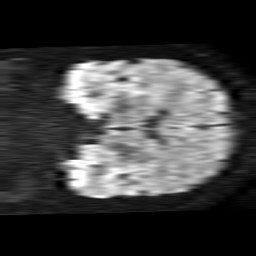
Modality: TRACE
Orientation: coronal
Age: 39
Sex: male
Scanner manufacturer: philips
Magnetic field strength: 1.5 T
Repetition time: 4.268 s
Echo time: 0.1082 s